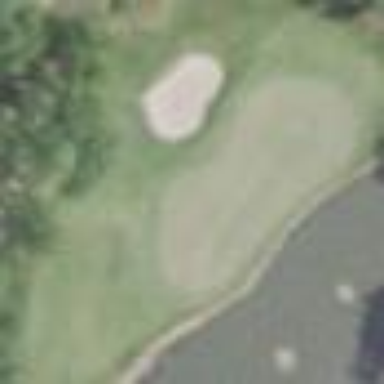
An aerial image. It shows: Grassy area designated as golf fairway.